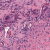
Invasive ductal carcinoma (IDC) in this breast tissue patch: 0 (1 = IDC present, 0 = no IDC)